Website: macys
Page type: customer-info-address
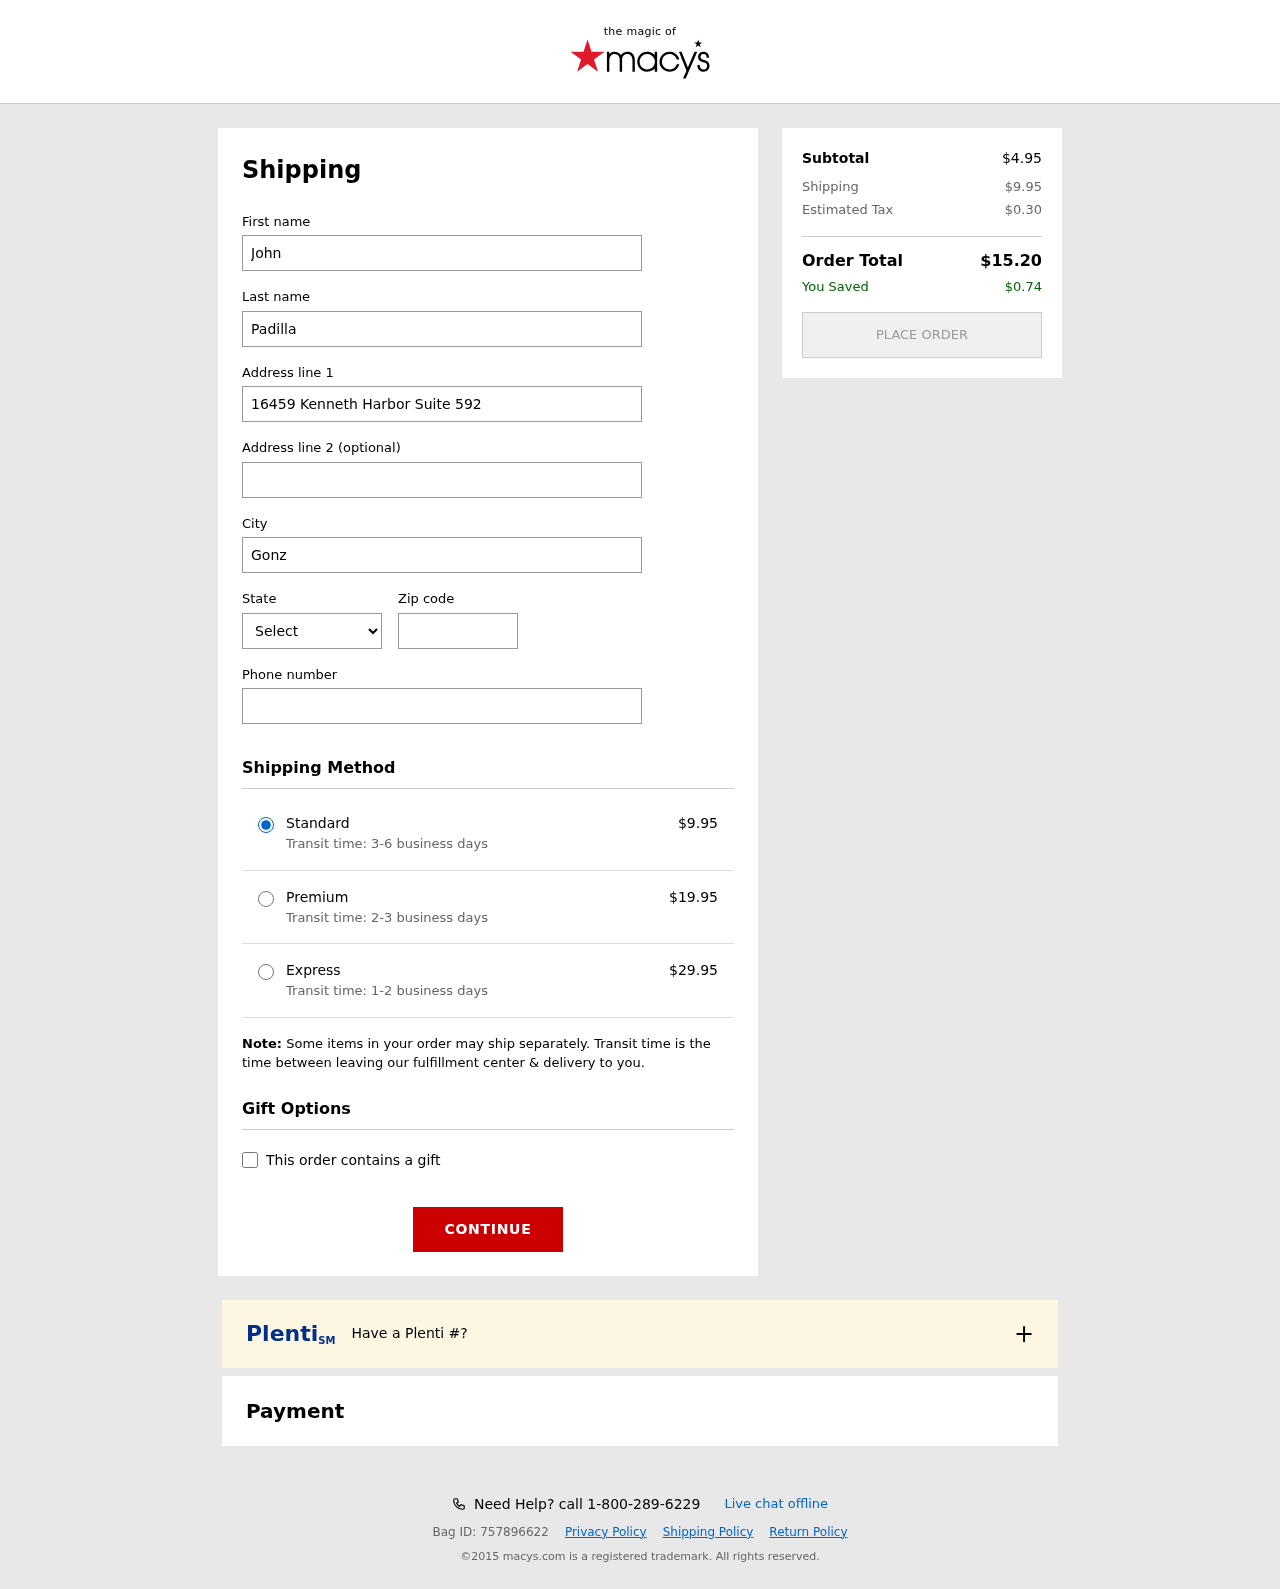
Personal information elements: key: PII_CITY
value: Gonzalezfort
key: PII_FIRSTNAME
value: John
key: PII_LASTNAME
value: Padilla
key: PII_PHONE
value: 8217890649
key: PII_POSTCODE
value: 10479
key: PII_STATE_ABBR
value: TN
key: PII_STREET
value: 16459 Kenneth Harbor Suite 592
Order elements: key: ORDER_SHIPPING_COST
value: $9.95
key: ORDER_SHIPPING_COST_PREMIUM
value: $19.95
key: ORDER_SHIPPING_COST_EXPRESS
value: $29.95
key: ORDER_SUBTOTAL
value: $4.95
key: ORDER_TAX
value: $0.30
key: ORDER_TOTAL
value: $15.20
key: ORDER_SAVINGS
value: $0.74